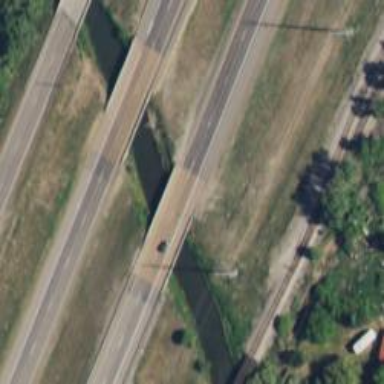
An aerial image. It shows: Motorway bridge.